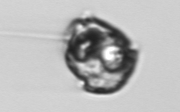
Label: Proterythropsis